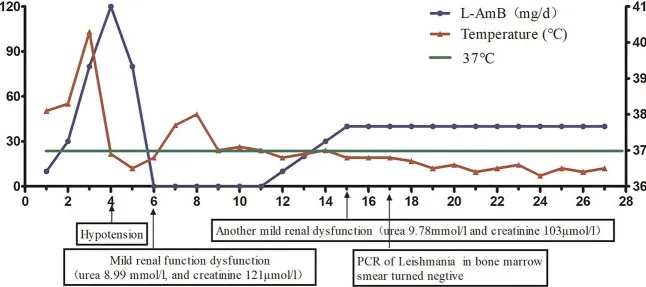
The dose of liposomal amphotericin B (L-AmB) and changes of temperature in Case 1. The initial dosage of L-AmB in the first patient was 10mg/day and the patient's temperature decreased as the dose of L-AmB was escalated. Dose escalation was performed as follows: 10 mg on day 1, 30 mg on day 2, 80 mg on day 3, and 120 mg on day 4. However, the appearance of hypotension on day 4 of the treatment protocol forced the dose reduction on day 5 (80 mg/d). There was mild renal impairment on day 6. Therefore, treatment was interrupted on days 6-11, and his renal function gradually recovered during treatment cessation. Treatment was restarted at a dose of 10 mg/kg from day 12, and the dose was gradually increased at a rate of 10 mg/(kg day). The dose was increased to 40 mg on day 15. Since the patient's renal function was still slightly abnormal at day 15, the dose of L-AmB was not increased, but maintained at 40 mg during the next 12 days (day 16-27). Finally, we stopped the medication until the accumulating dose reached 890 mg(12.6 mg/kg) on the day 27. Polymerase chain reaction of Leishmania in a bone marrow smear was negative on day 17.
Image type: pathology (masson_trichrome)